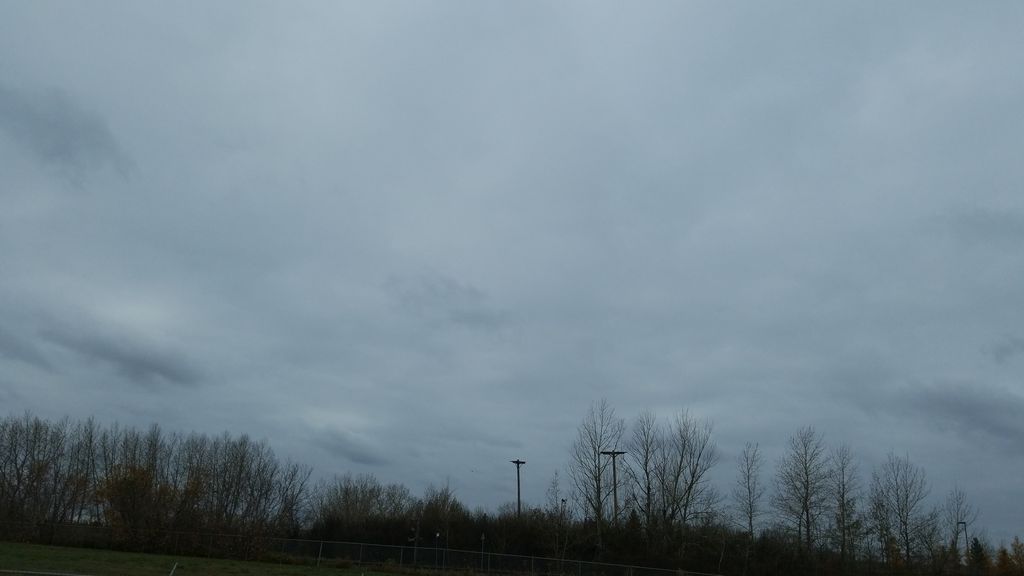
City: edmonton